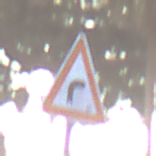
Verkehrszeichen: KurveRechts
Umgebung: Outdoor, Suburban
Tageszeit: MorningAfternoon
Wetter: PartlyCloudy
Licht: Natural
Jahreszeit: NotSpecified
Kontrast: LowContrast